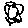
Label: flower